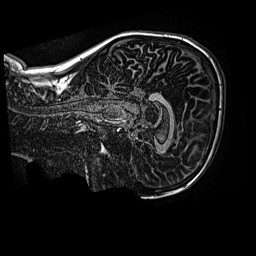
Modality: MP2RAGE
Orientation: sagittal
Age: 13
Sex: female
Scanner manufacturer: siemens
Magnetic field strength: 3 T
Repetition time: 4 s
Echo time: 0.00299 s